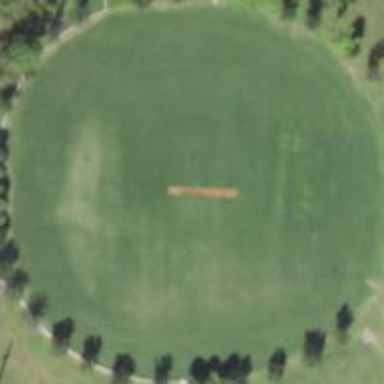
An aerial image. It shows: Grass pitch used for cricket.